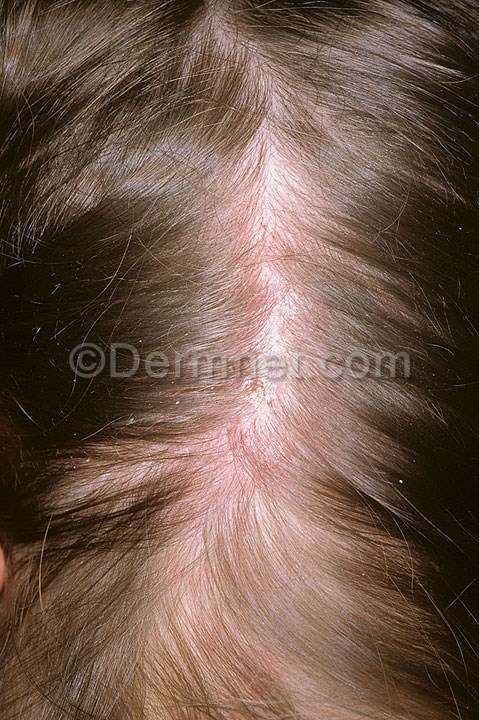
Disease: Psoriasis pictures Lichen Planus and related diseases